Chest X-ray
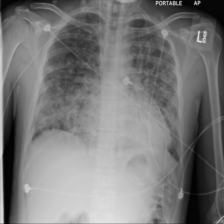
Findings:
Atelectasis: negative
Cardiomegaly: negative
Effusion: positive
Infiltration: positive
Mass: negative
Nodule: negative
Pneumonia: negative
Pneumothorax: negative
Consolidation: negative
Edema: negative
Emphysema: negative
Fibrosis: negative
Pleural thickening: negative
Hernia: negative